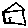
Label: house